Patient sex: M
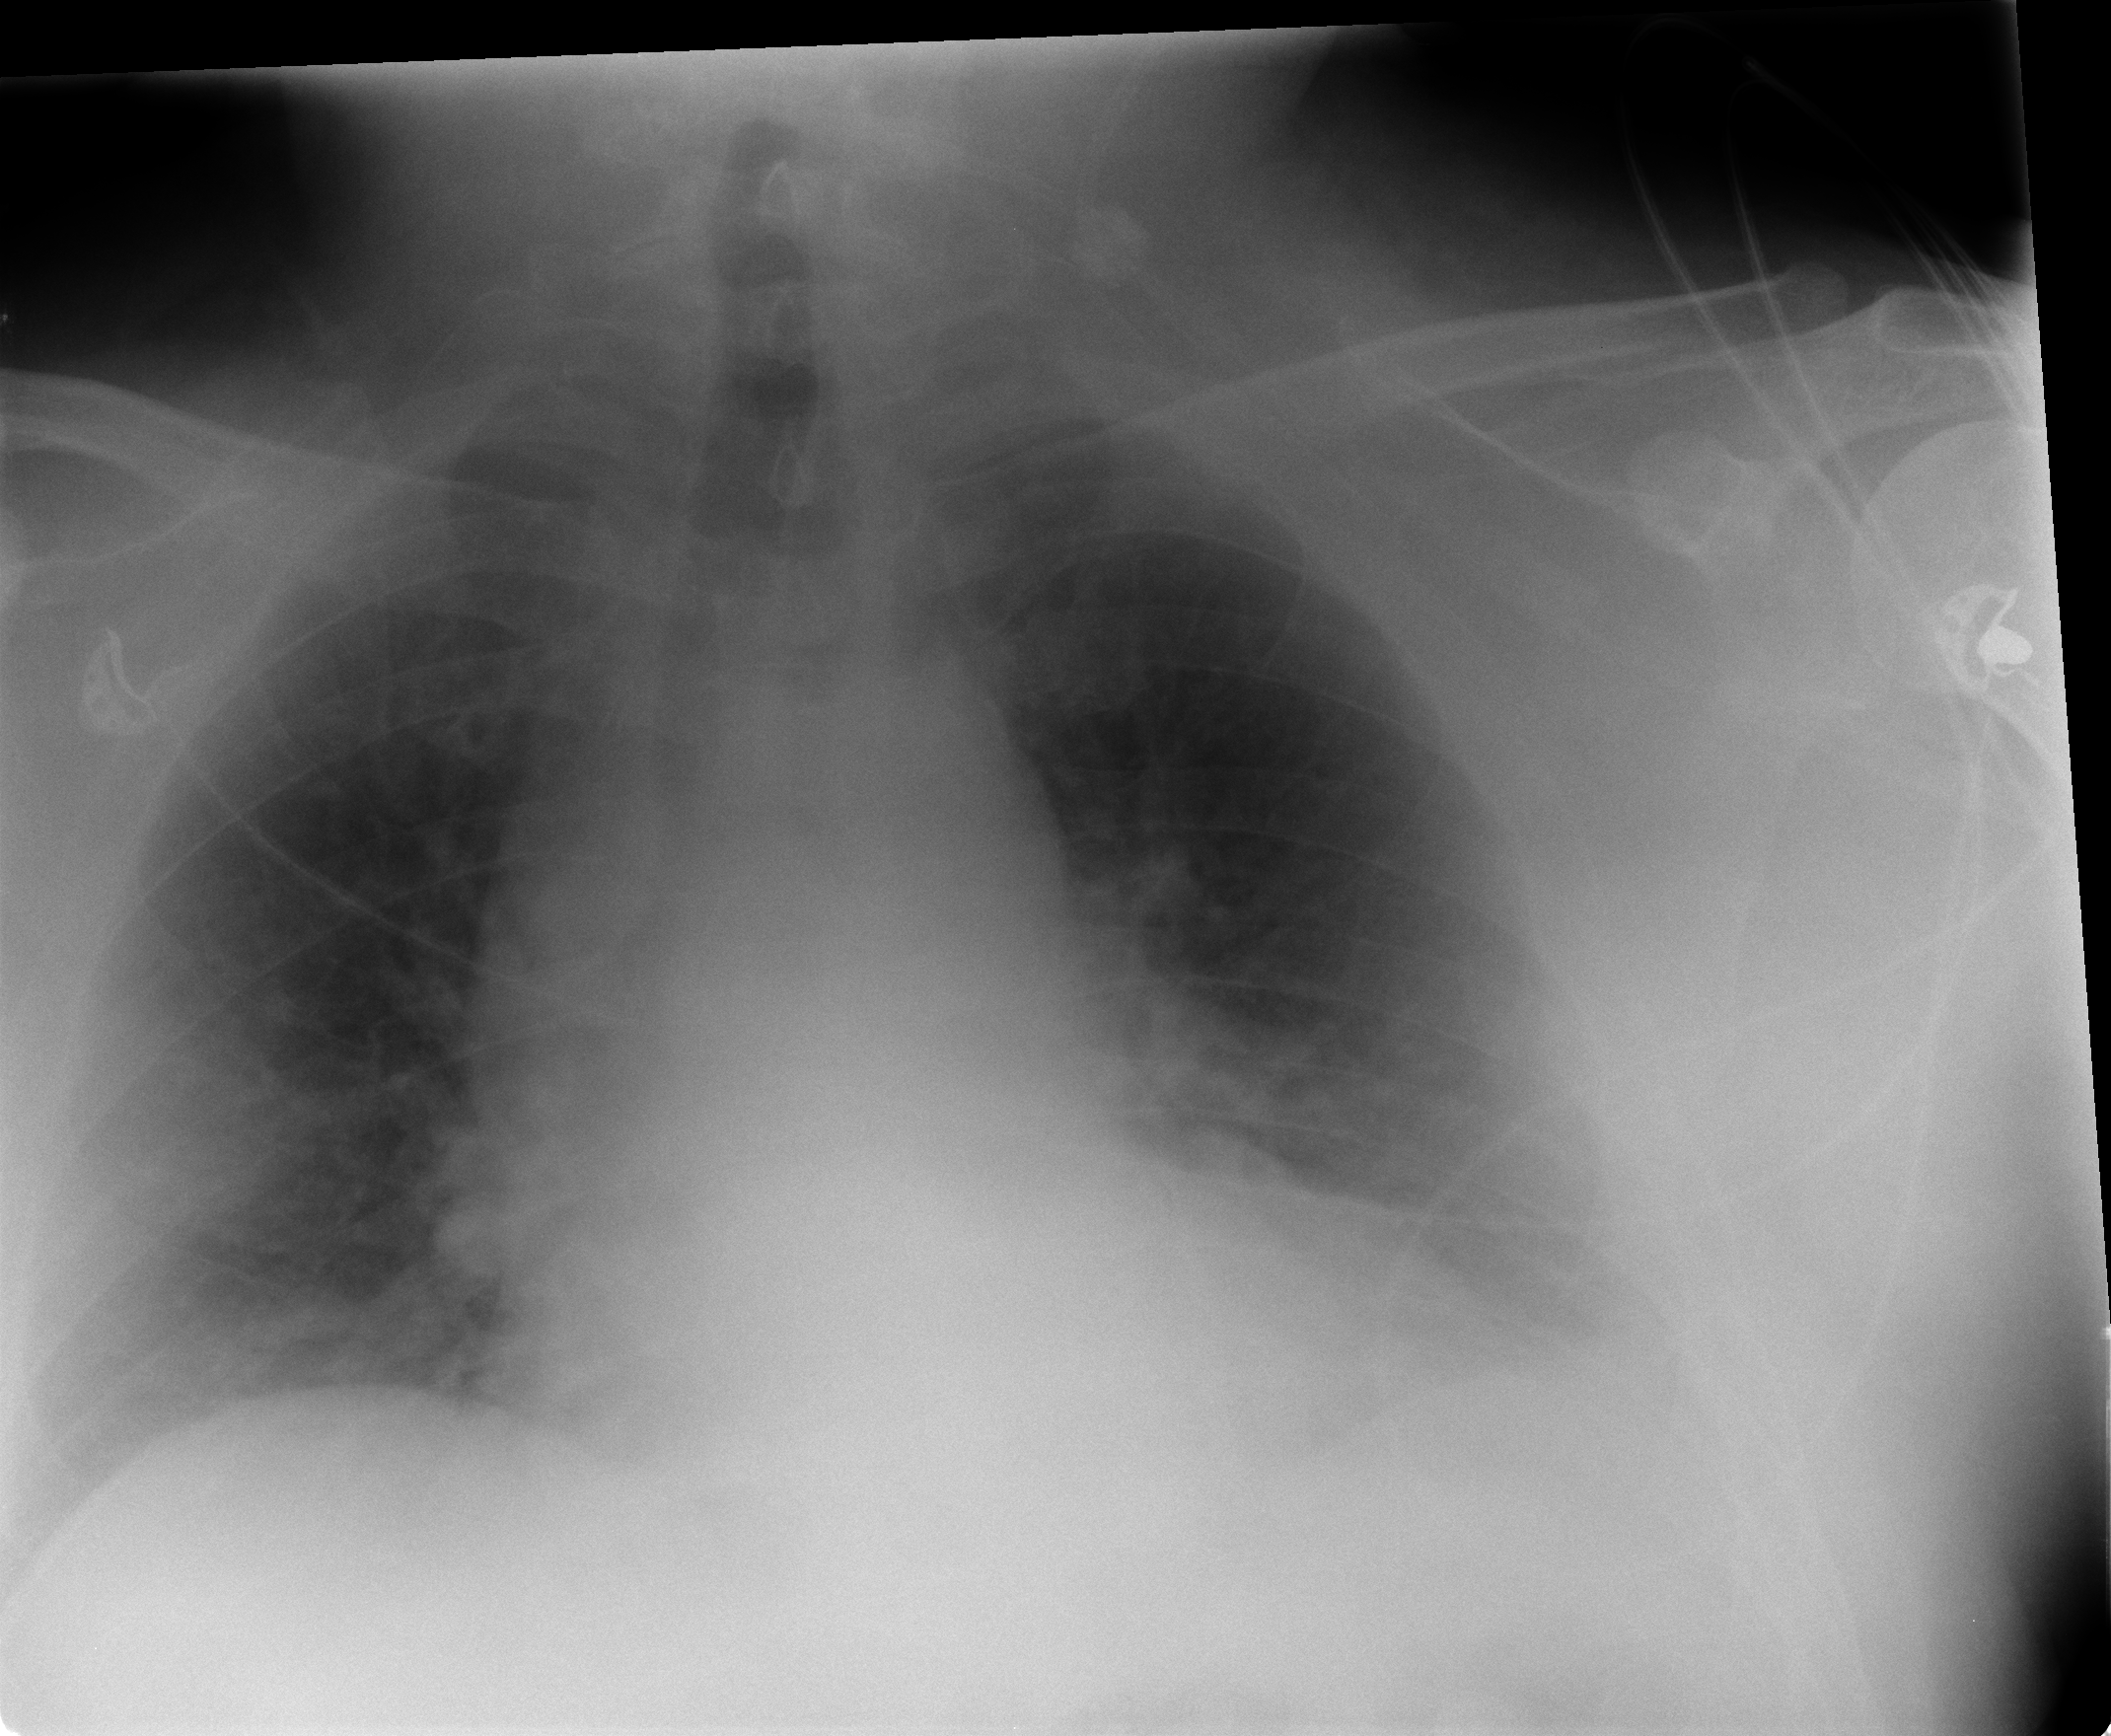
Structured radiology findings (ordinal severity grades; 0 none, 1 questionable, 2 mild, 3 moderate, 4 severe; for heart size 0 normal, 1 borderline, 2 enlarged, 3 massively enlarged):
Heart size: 2
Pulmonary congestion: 1
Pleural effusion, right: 0
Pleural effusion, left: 0
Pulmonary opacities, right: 0
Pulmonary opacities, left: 0
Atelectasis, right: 0
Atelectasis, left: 2